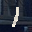
Label: 1